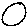
Label: circle